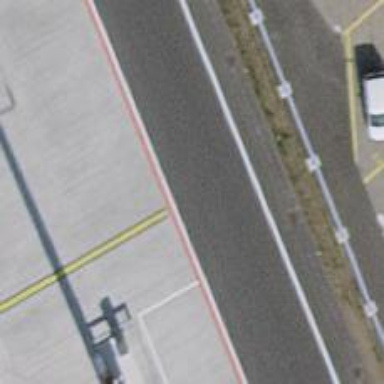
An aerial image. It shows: Airport parking position.